Question: I am trying to change the color of the horizontal and the vertical lines of an asp .net gridview. I am changing the cell border color but only the horizontal lines are changed. You can see a picture attached.
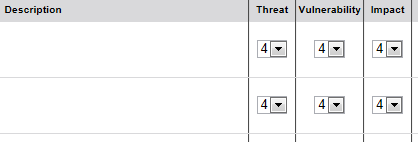
Answer: You can use 'RowDataBound':
'''
protected void gridView1_RowDataBound(Object sender, GridViewRowEventArgs e)
{
foreach (TableCell tc in e.Row.Cells)
{
tc.Attributes["style"] = "border-right:3px solid red; border-bottom:3px solid blue";
}
}
'''
Of course you can also use CSS classes(via 'tc.CssClass') instead of the inline css.